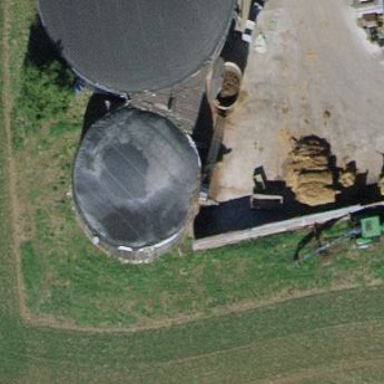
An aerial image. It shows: Storage tank next to digester building.